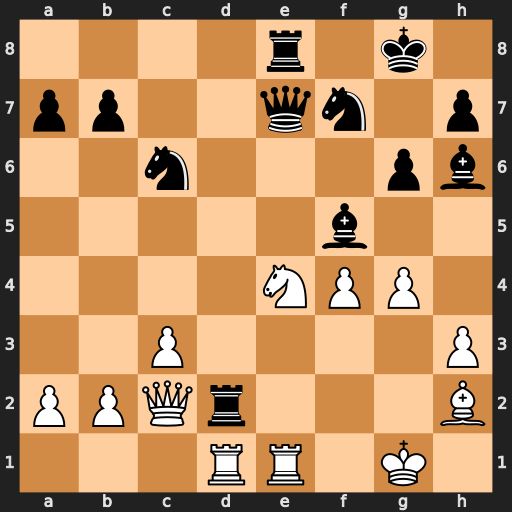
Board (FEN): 4r1k1/pp2qn1p/2n3pb/5b2/4NPP1/2P4P/PPQr3B/3RR1K1
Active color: w
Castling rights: -
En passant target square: -
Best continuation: Nf6+ Kf8 Rxe7 Rxc2 Rxe8+